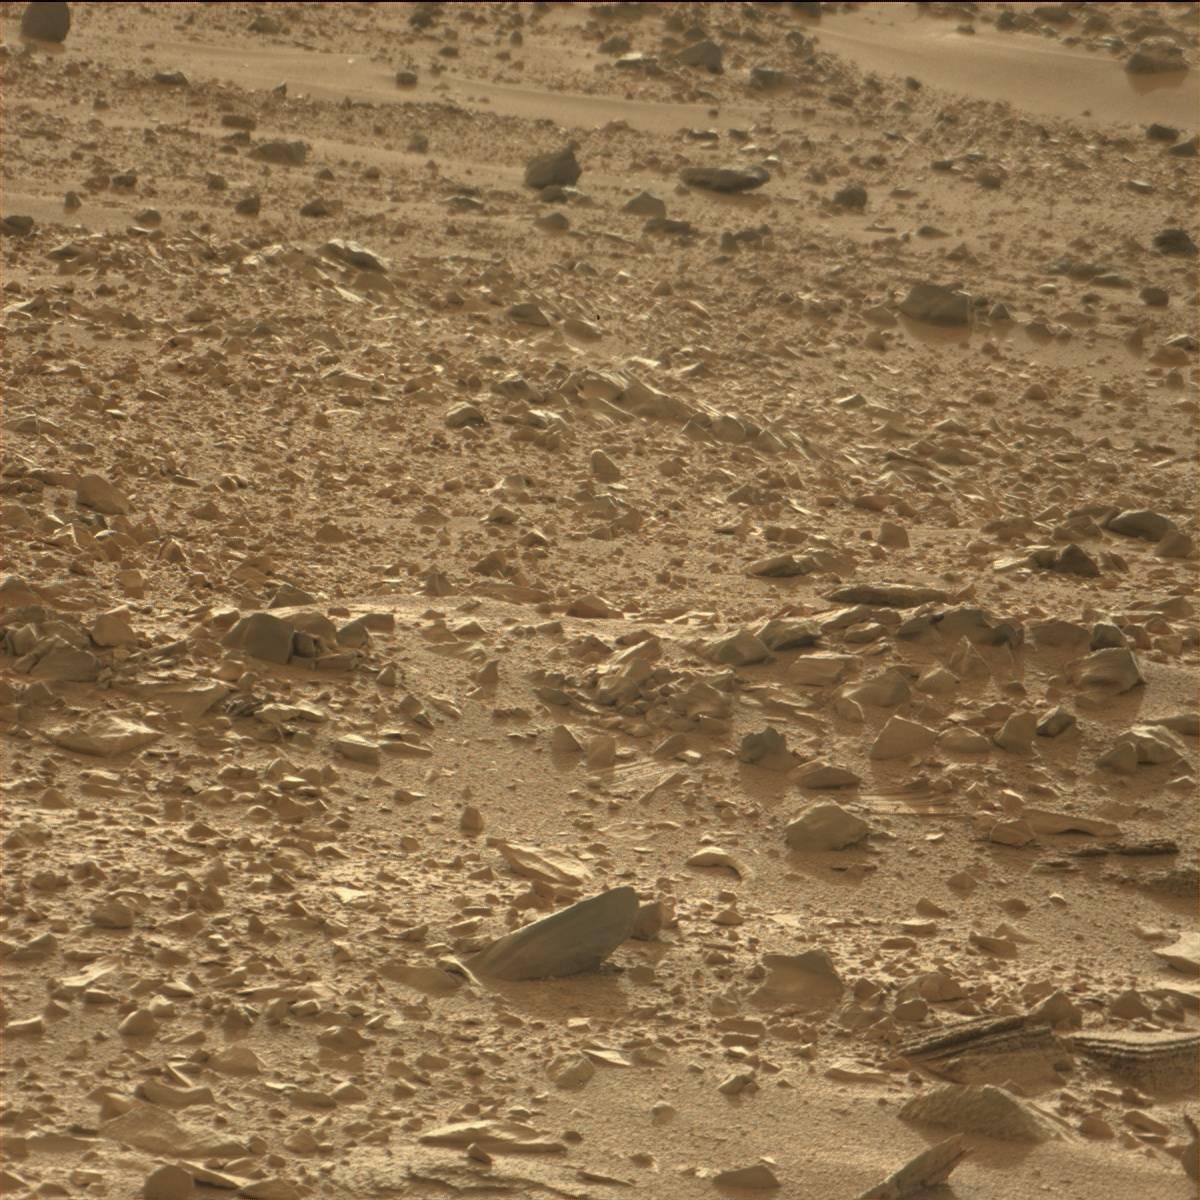
Terrain classes present: Bedrock, Sand / Soil